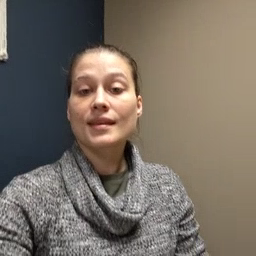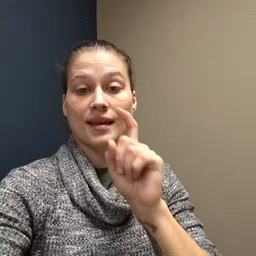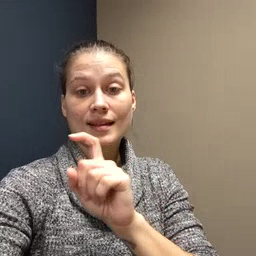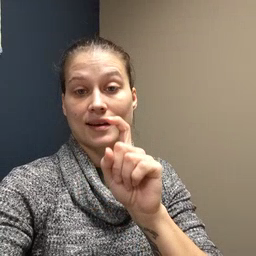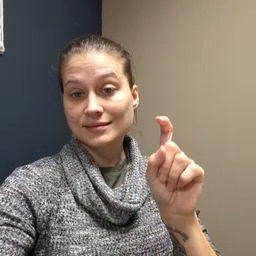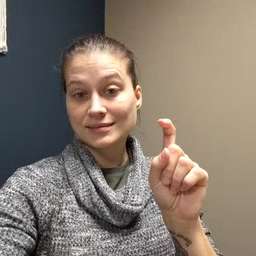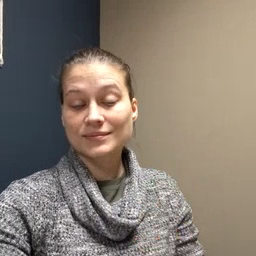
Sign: closet